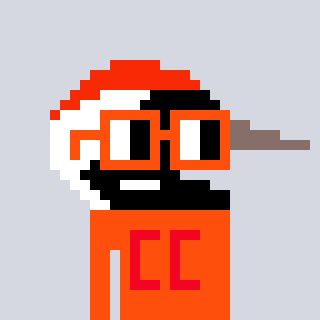
a pixel art character with square orange glasses, a crane-shaped head and a orange-colored body on a cool background